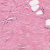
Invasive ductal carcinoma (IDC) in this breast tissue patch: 0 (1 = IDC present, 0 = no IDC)